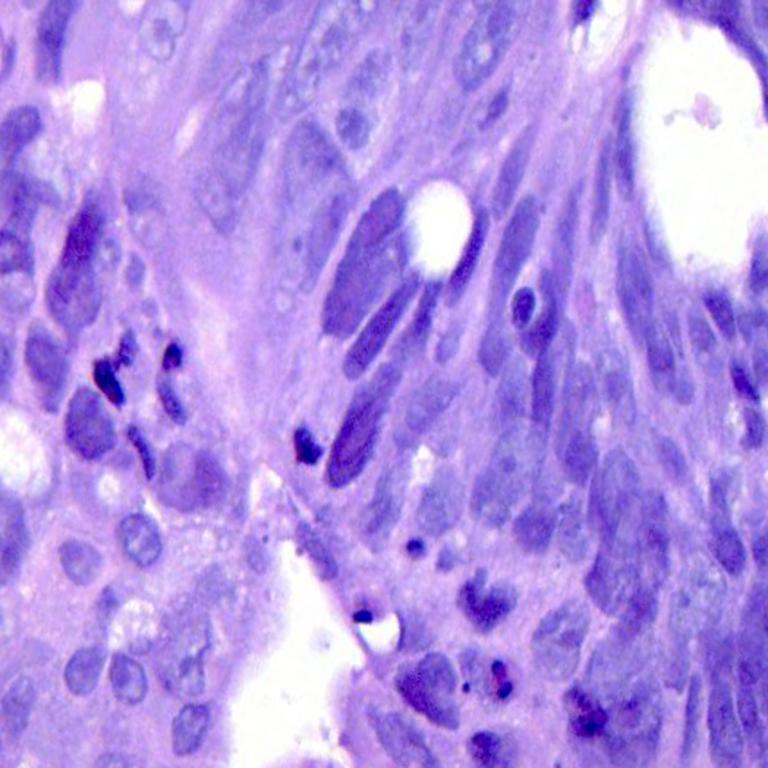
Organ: colon
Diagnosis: adenocarcinomas